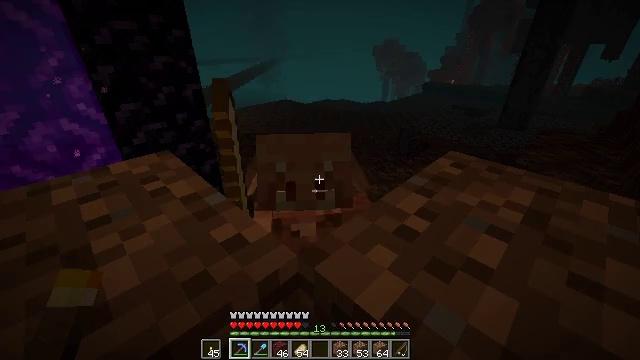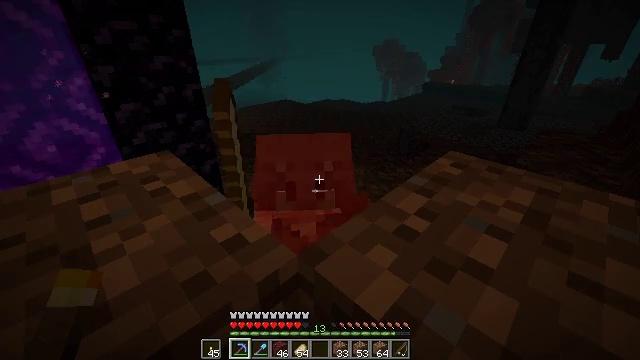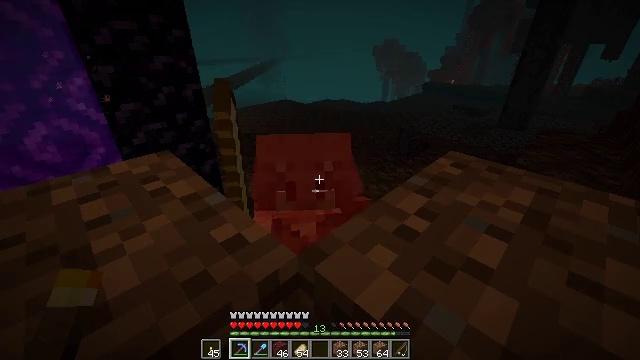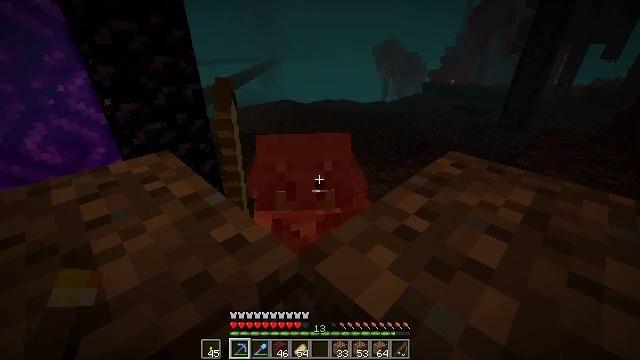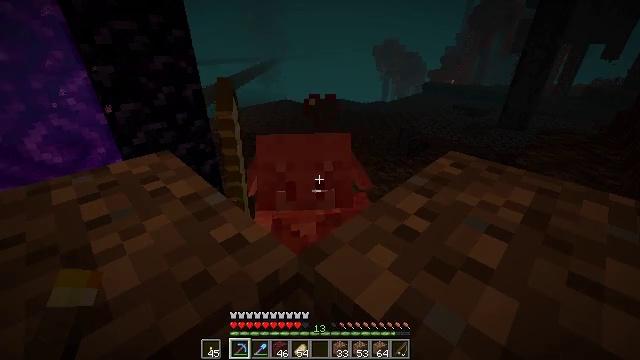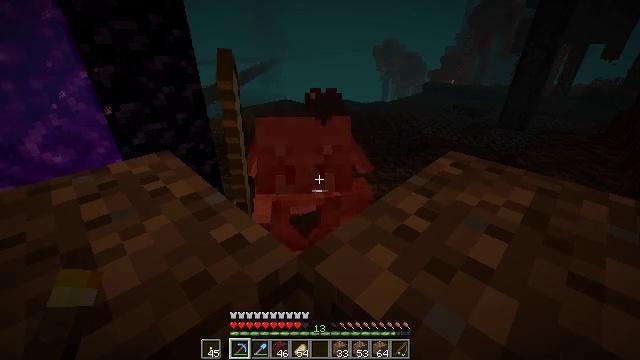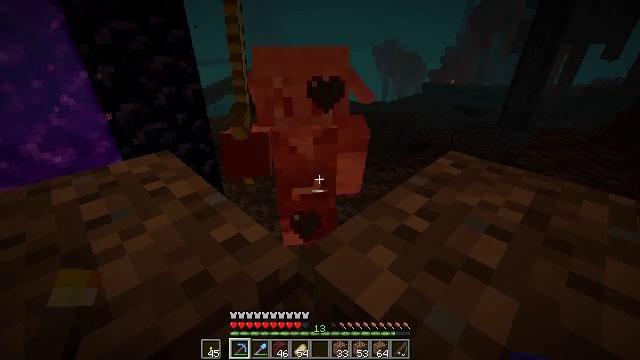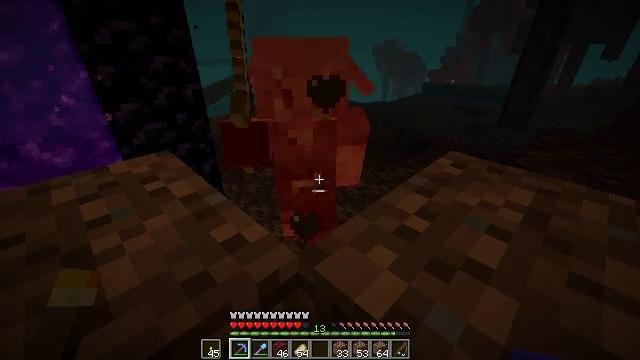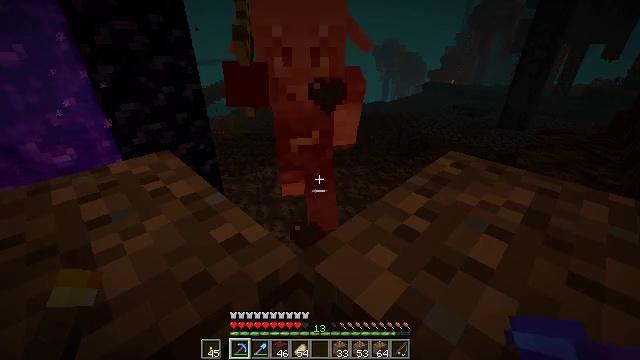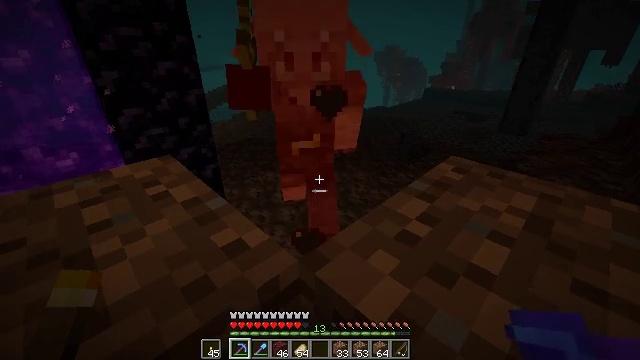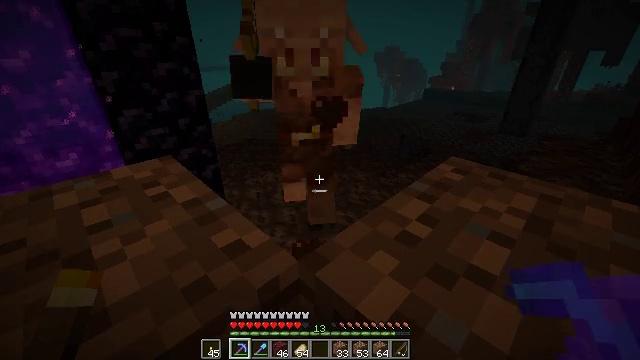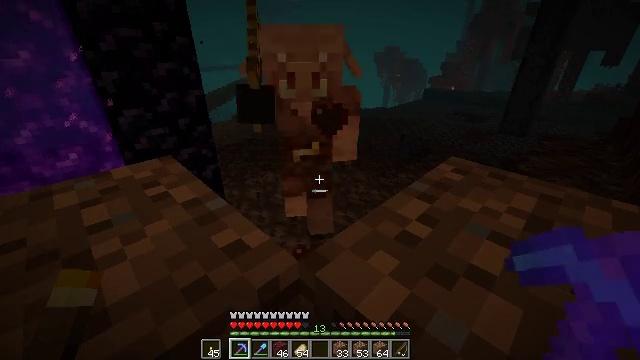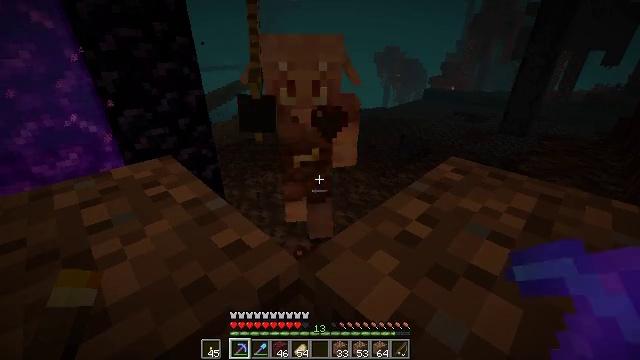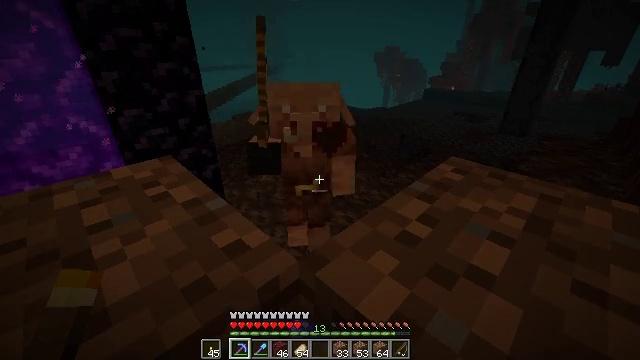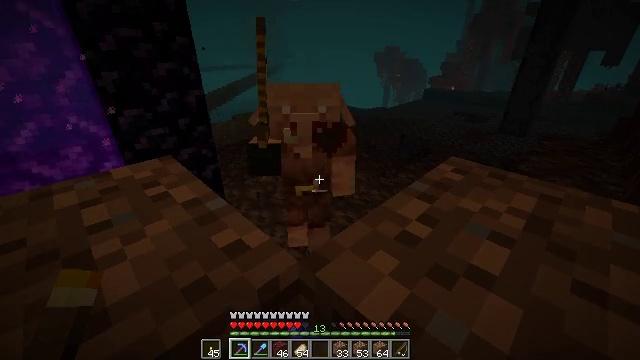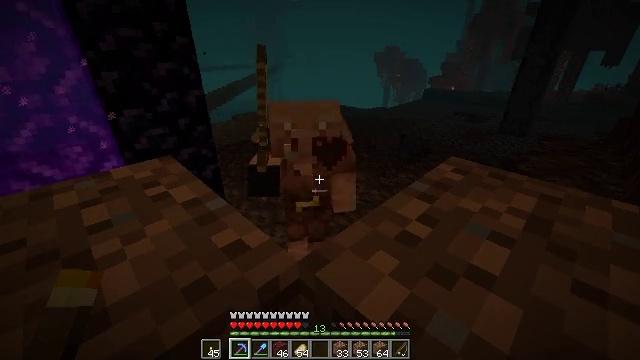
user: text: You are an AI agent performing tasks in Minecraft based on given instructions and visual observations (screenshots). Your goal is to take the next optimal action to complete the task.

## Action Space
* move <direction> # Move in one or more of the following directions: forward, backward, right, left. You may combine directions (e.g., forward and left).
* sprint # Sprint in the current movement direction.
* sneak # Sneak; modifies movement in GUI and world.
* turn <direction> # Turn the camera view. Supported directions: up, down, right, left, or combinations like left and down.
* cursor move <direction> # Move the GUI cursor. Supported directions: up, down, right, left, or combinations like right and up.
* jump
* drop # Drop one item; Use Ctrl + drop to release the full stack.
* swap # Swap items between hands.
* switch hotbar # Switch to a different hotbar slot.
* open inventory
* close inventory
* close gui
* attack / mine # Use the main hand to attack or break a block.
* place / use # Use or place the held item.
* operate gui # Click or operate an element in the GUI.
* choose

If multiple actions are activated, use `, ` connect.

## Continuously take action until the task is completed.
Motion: motion action
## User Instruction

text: Fight the piglin.
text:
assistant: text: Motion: no_op
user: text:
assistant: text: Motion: no_op
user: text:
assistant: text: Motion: no_op
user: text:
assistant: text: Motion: no_op
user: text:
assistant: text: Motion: no_op
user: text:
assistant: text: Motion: no_op
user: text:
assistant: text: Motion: no_op
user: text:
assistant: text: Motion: no_op
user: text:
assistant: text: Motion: turn up
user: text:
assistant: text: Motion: no_op
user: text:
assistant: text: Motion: no_op
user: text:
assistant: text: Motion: attack / mine
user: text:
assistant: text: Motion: attack / mine
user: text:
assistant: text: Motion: attack / mine
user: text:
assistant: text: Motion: attack / mine
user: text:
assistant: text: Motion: no_op
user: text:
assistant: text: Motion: no_op